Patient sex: M
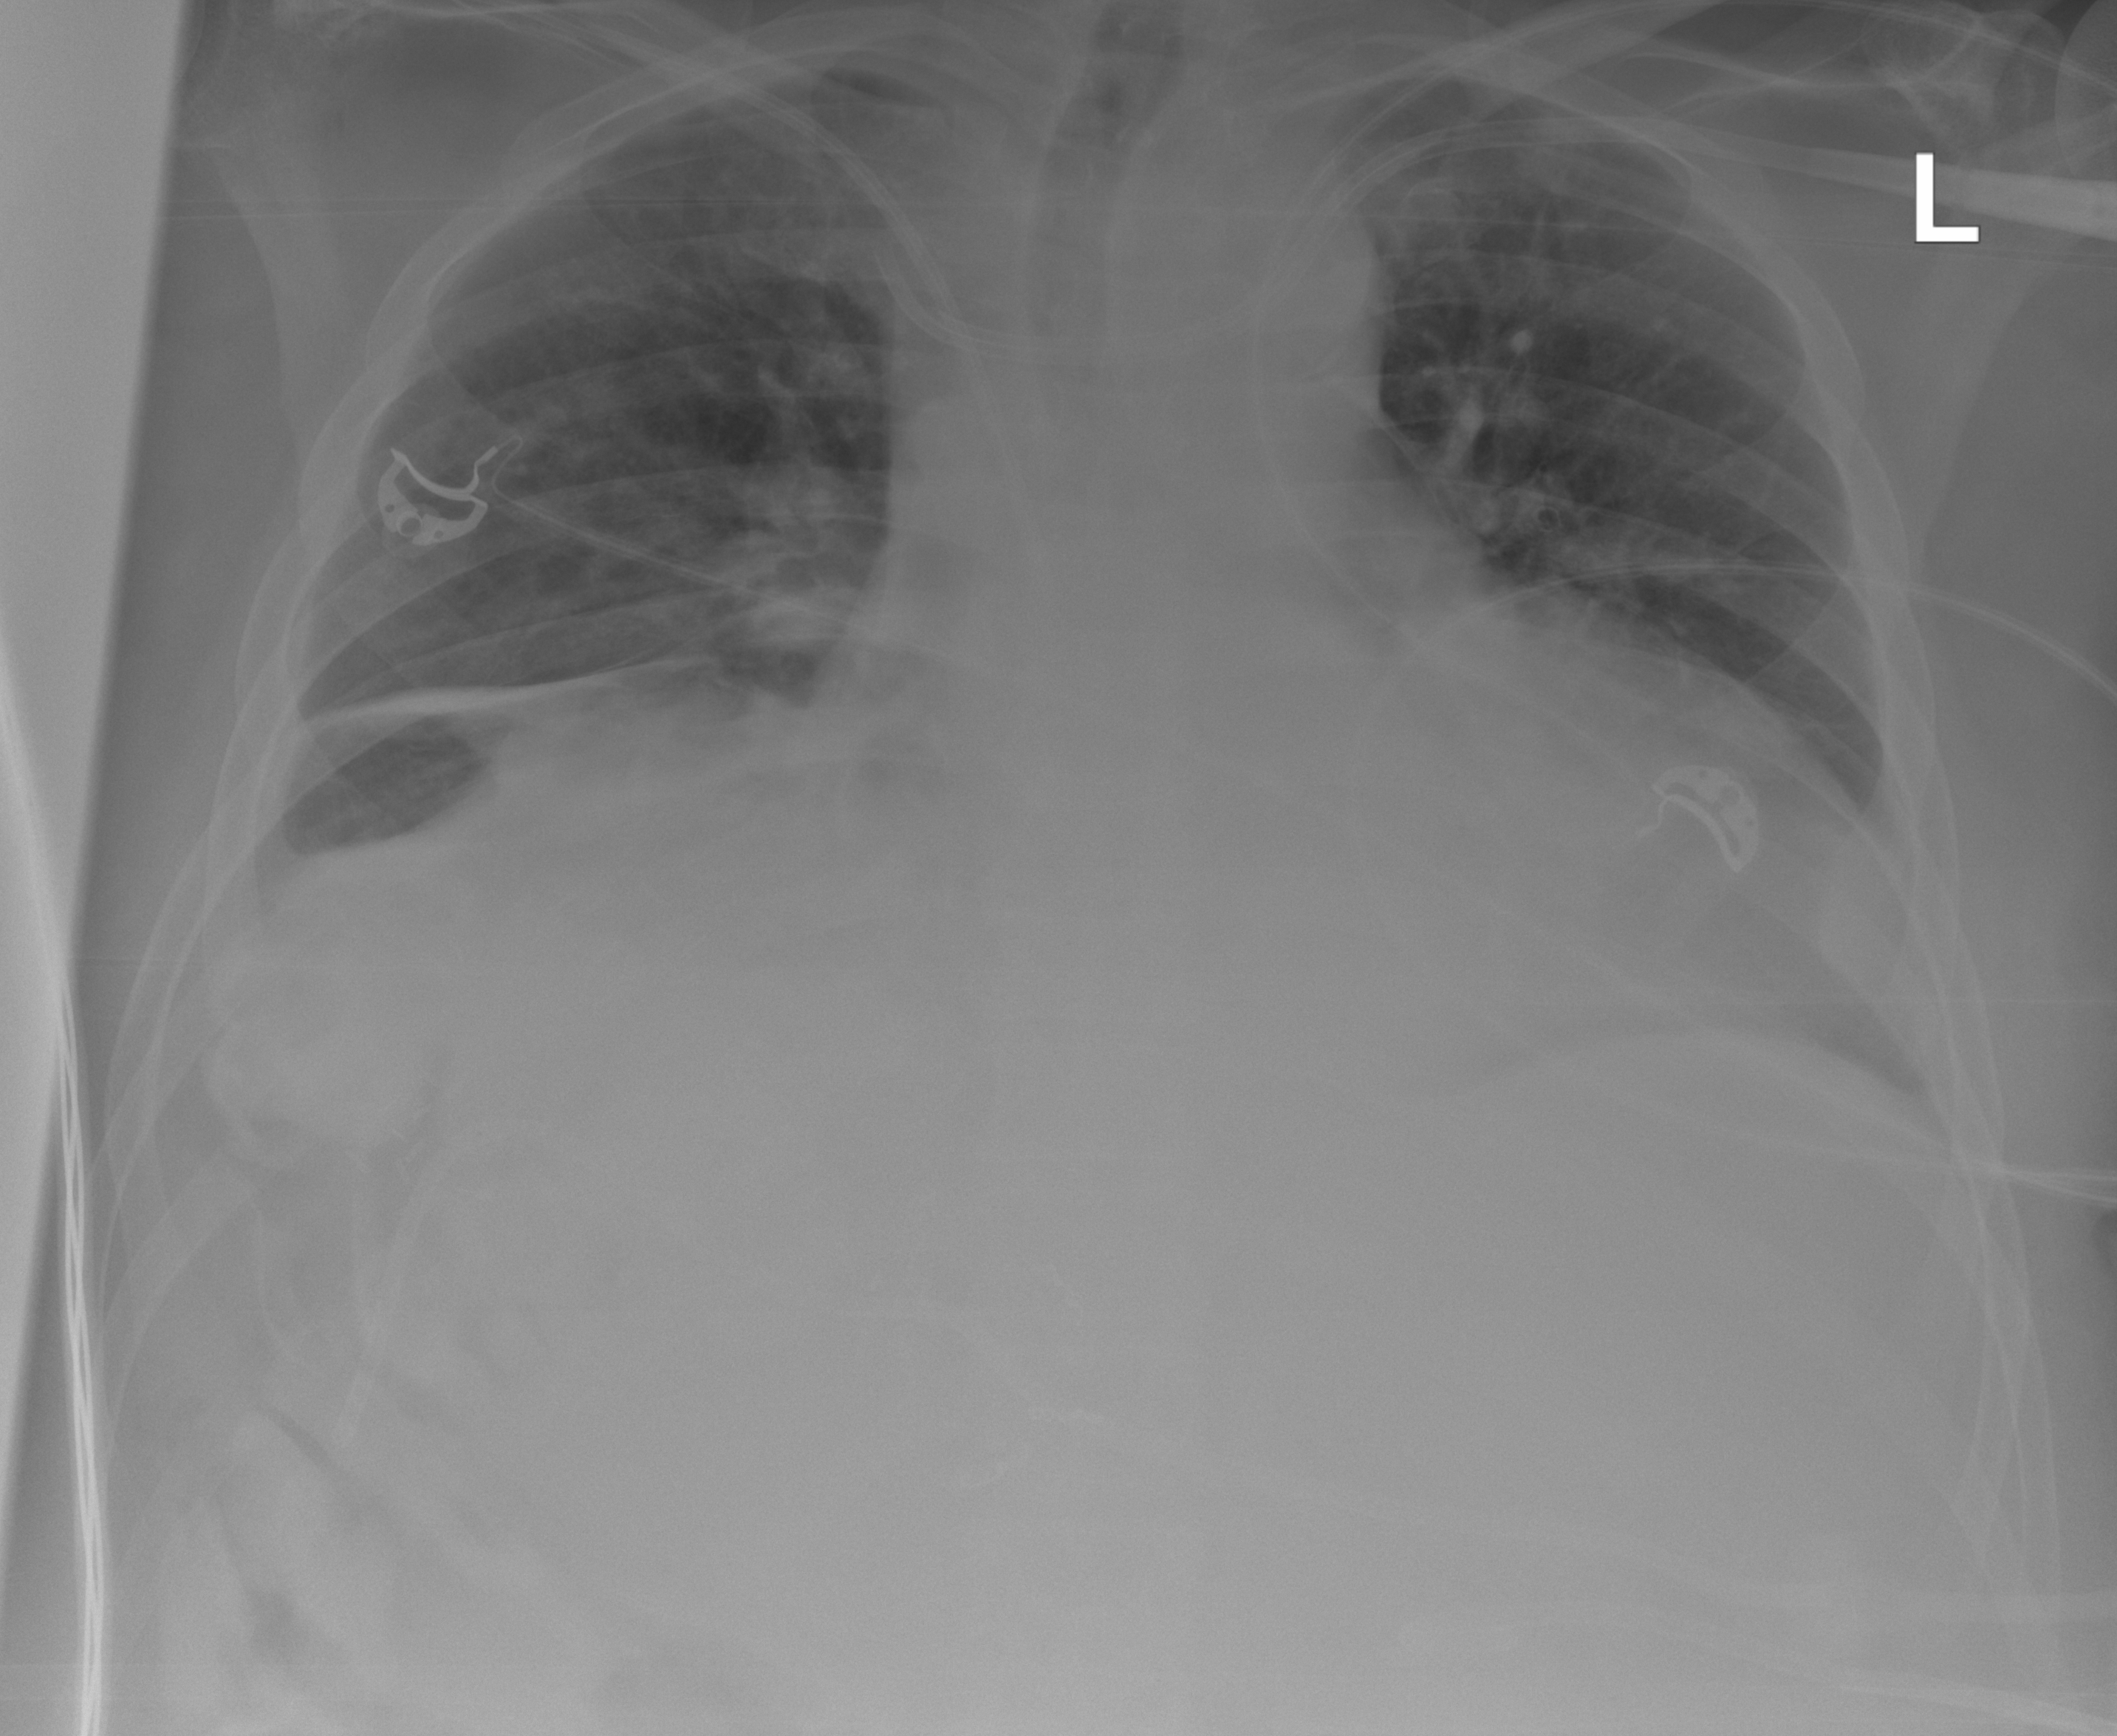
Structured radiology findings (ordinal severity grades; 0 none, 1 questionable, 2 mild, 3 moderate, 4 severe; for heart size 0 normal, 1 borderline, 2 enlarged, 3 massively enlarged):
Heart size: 2
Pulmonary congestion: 2
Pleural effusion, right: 2
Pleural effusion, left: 1
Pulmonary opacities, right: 0
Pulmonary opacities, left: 0
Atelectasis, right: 2
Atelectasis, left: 0